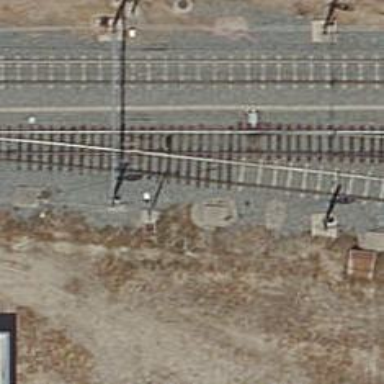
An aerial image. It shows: Railway switch.